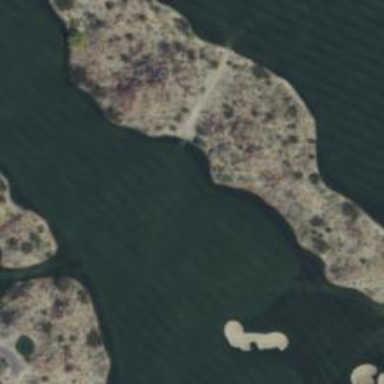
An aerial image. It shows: Golf course surrounded by greenery.